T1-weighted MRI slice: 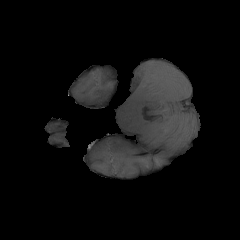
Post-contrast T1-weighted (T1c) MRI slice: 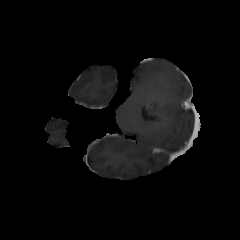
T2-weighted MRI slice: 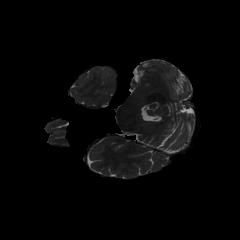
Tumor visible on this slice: no